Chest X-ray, PA view. Patient: 48 years old, sex M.
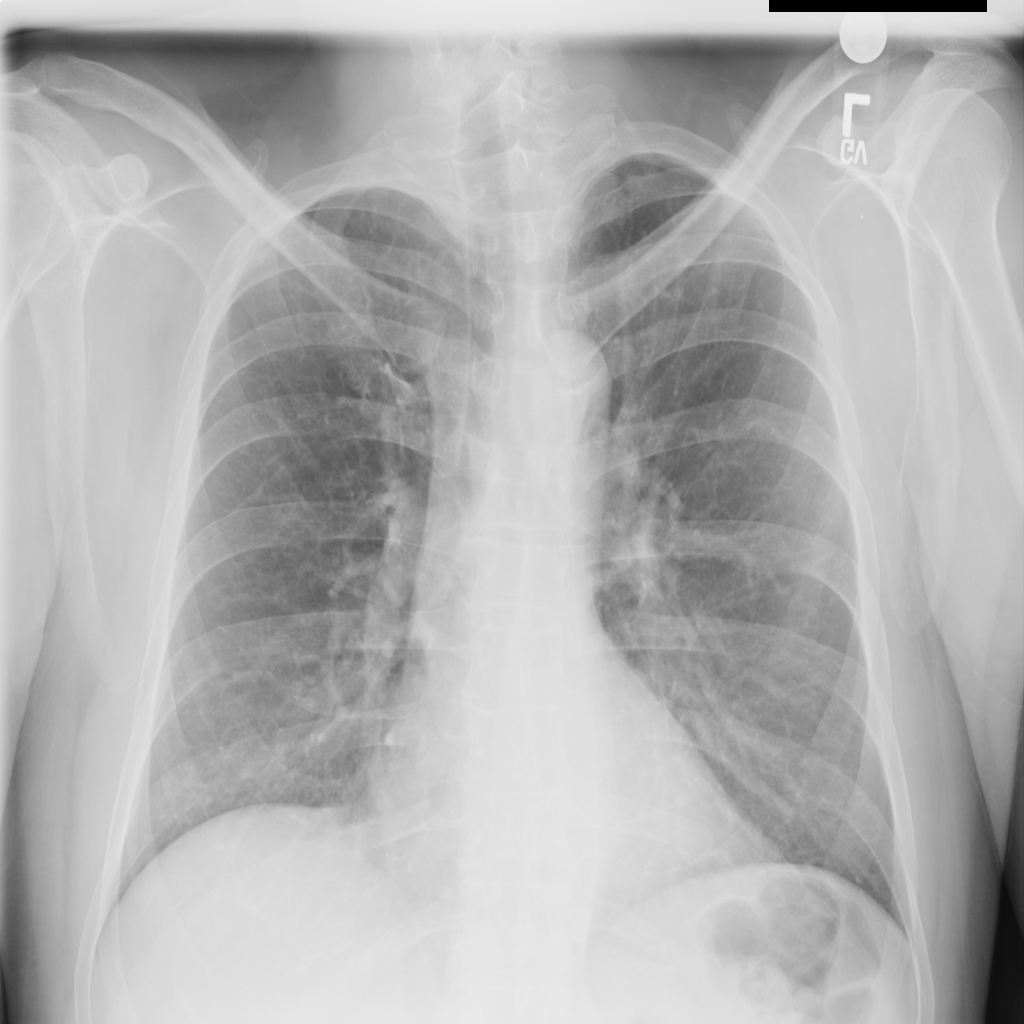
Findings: No Finding